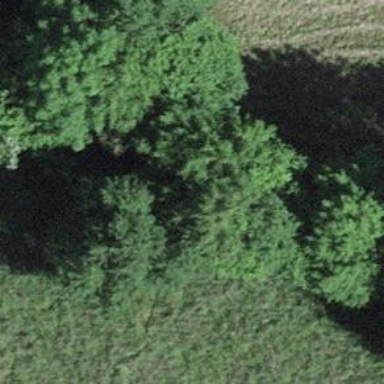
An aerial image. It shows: Hedge acting as barrier.